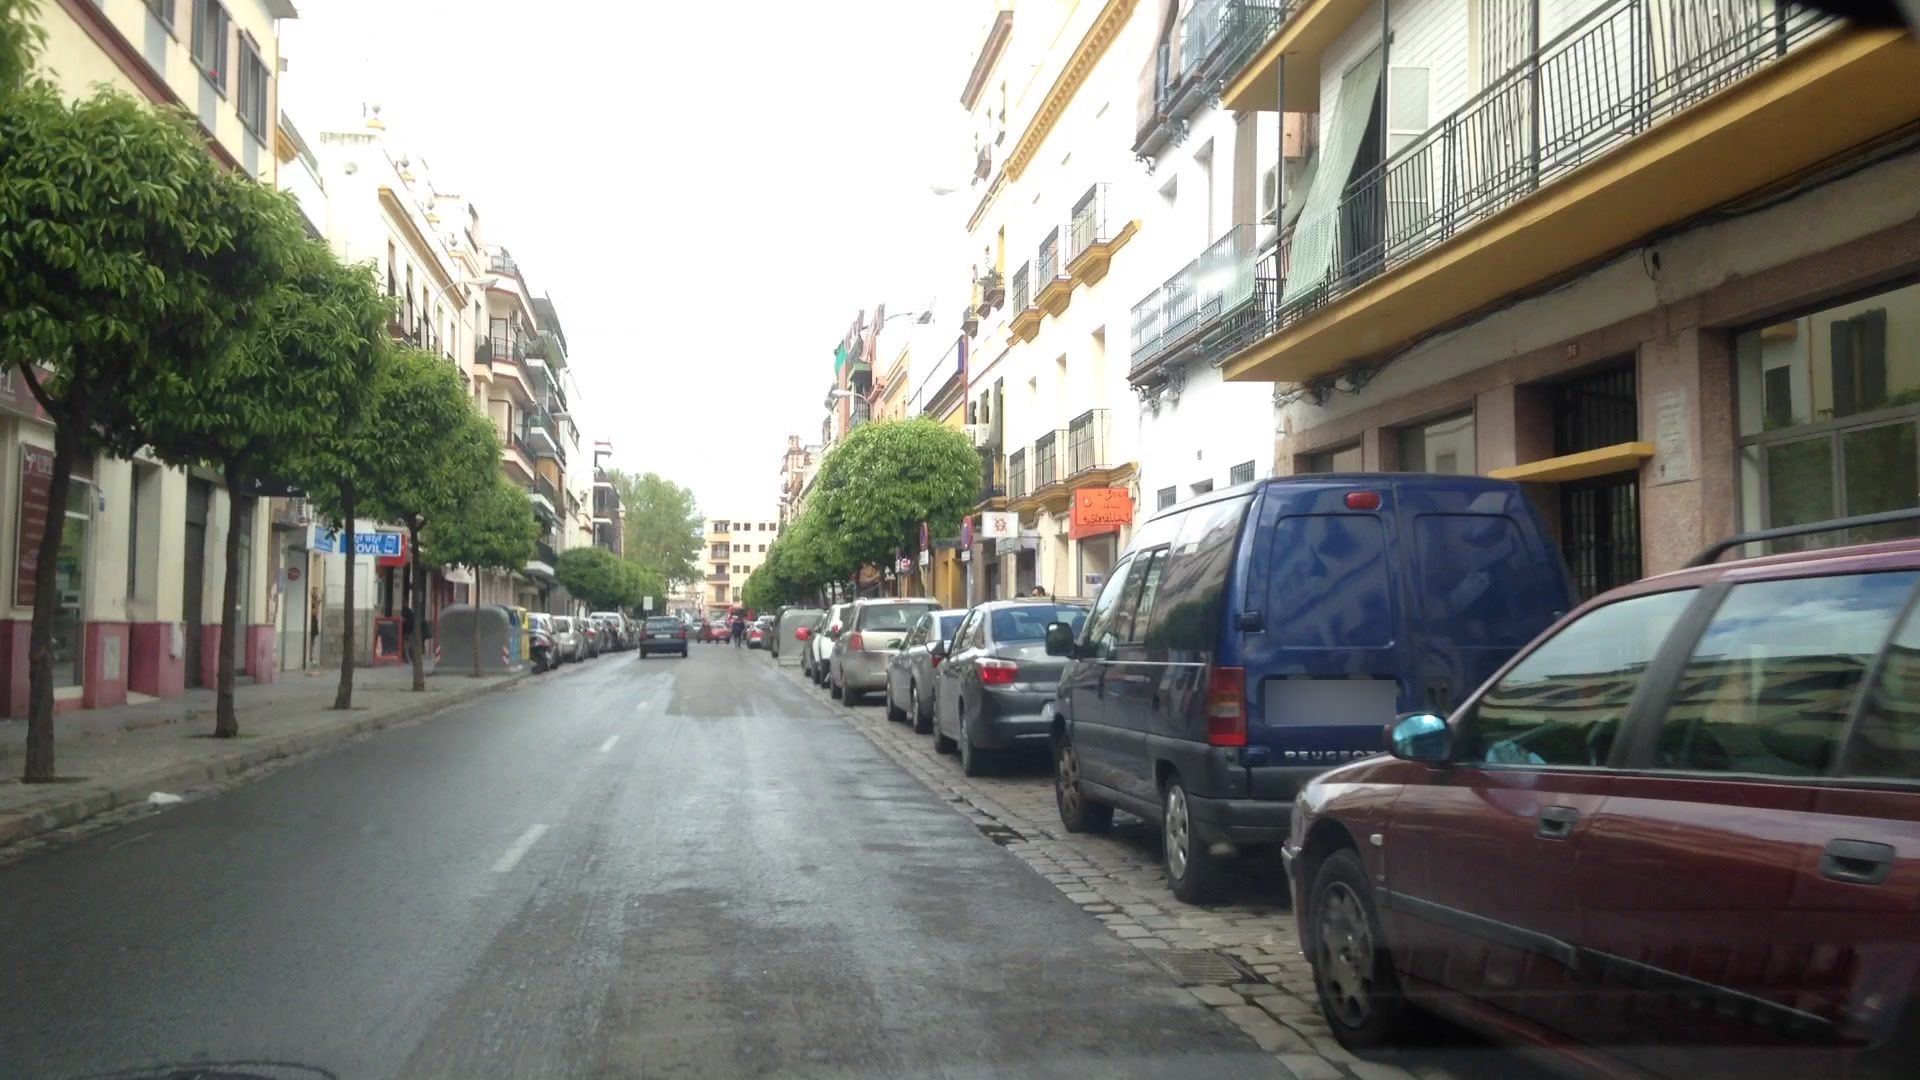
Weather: cloudy
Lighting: day
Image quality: good
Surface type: walking surface
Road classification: residential
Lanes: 2
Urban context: urban centre
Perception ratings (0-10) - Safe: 5.15, Lively: 7.63, Beautiful: 6.66, Boring: 2.65, Depressing: 5.09, Wealthy: 8.01